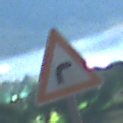
Verkehrszeichen: KurveRechts
Umgebung: Outdoor, Nature
Tageszeit: Night
Wetter: PartlyCloudy
Licht: Natural
Jahreszeit: NotSpecified
Kontrast: HighContrast